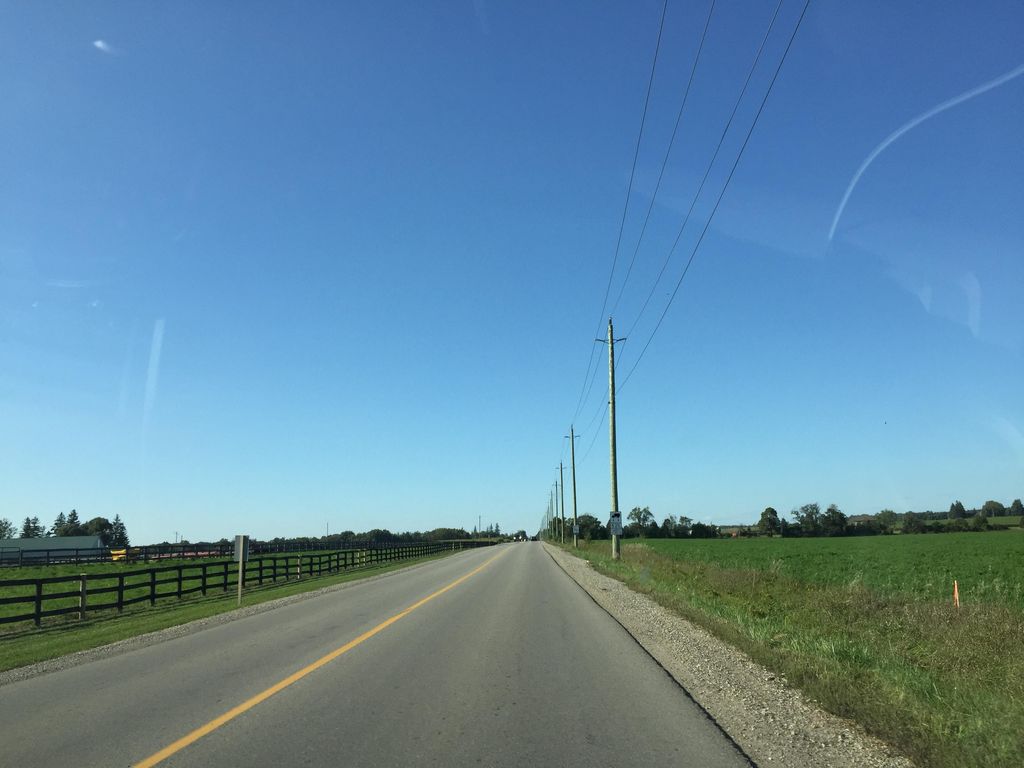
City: kitchener-waterloo